高一 · 立体几何学
一个几何体的三视图如图所示, 则该几何体的各个表面中, 最大面的面积为 ( )

正视图

侧视图

俯视图
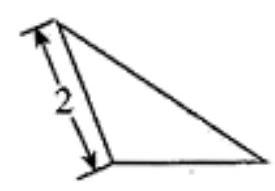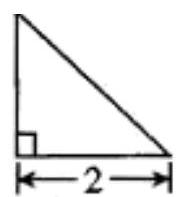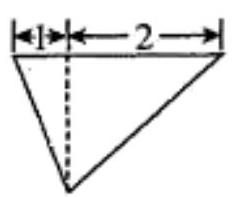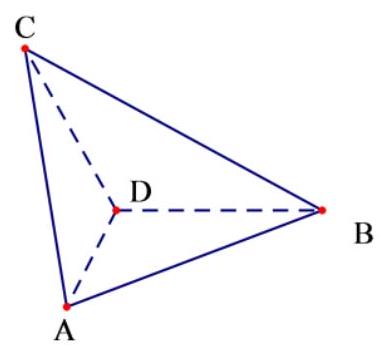
A. $2 \sqrt{15}$
B. $\sqrt{15}$
C. 2
D. 4
答案: B
解析: 【分析】

由三视图还原出原几何体后, 计算各个面的面积, 比较可得最大值。

【详解】

下图原几何体的直观图, 其中 $A D \perp$ 平面 $B C D$ 。尺寸见三视图,

$A D=B D=2, \quad S_{\triangle A B D}=\frac{1}{2} \times 2 \times 2=2$,

$C D=2, \triangle B C D$ 的边 $B D$ 上的高为 $h=\sqrt{2^{2}-1^{2}}=\sqrt{3}, S_{\triangle B C D}=\frac{1}{2} \times 2 \times \sqrt{3}=\sqrt{3}$,

$S_{\triangle A D C}=\frac{1}{2} \times 2 \times 2=2$,

$A C=A B=2 \sqrt{2}, B C=\sqrt{3^{2}+(\sqrt{3})^{2}}=2 \sqrt{3}, \triangle A B C$ 中 $B C$ 边上的高为

$h^{\prime}=\sqrt{(2 \sqrt{2})^{2}-(\sqrt{3})^{2}}=\sqrt{5}, \quad S_{\triangle A B C}=\frac{1}{2} \times B C \times h^{\prime}=\frac{1}{2} \times 2 \sqrt{3} \times \sqrt{5}=\sqrt{15}$,
最大面积为 $\sqrt{15}$ 。

故选: B。

【点睛】

本题考查三视图, 解题关键是由三视图还原出原几何体, 得出线面间的关系, 然后可计算各个面的面积。